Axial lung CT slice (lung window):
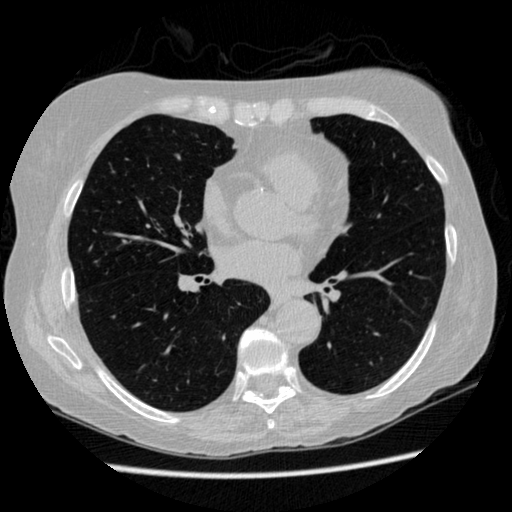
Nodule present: no